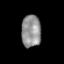
Tissue: prostate
Cell type: Fibroblasts
Senescence score: 0.7549
Nuclear area (px): 624
Mean DAPI intensity: 144.298